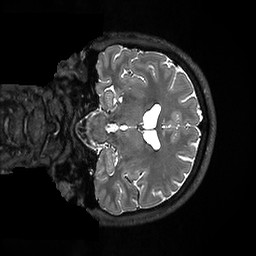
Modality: T2w
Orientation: coronal
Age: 22
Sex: male
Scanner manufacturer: ge
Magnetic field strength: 3 T
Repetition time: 3.202 s
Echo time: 0.0667 s